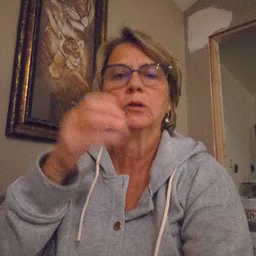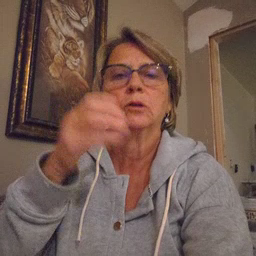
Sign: tree